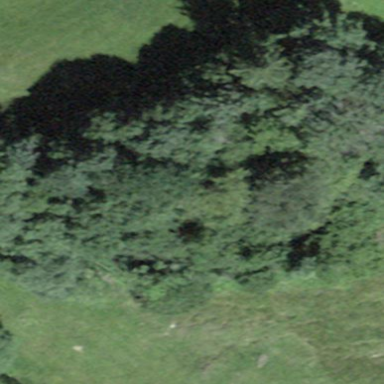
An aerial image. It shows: Forest area.